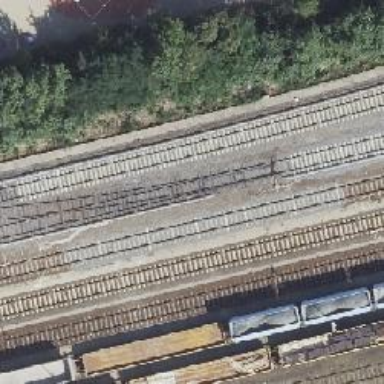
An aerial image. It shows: Light rail railway line with electrified rails.